Lunar surface albedo tile
Center latitude: -40.657
Center longitude: -23.632
Resolution (meters per pixel, mean): 126.11
Tile area (km^2): 15841.71
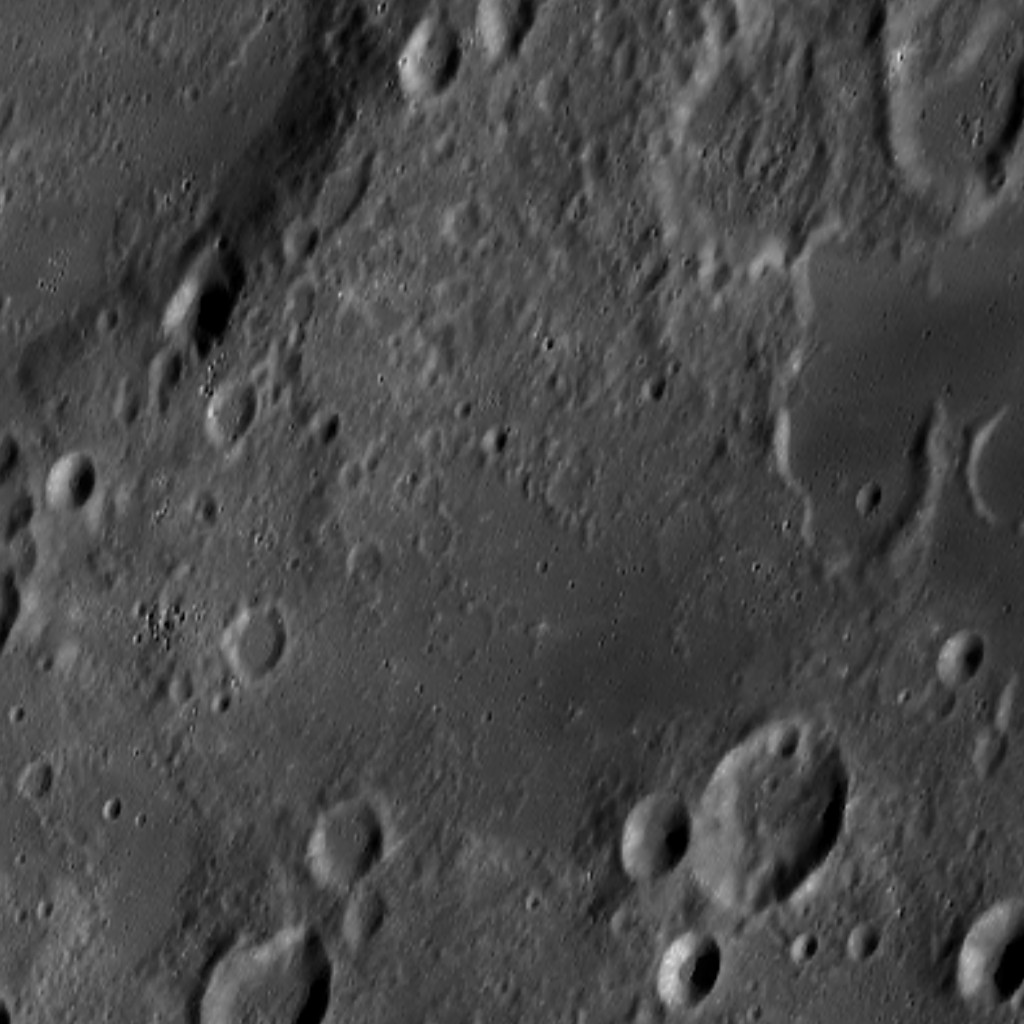